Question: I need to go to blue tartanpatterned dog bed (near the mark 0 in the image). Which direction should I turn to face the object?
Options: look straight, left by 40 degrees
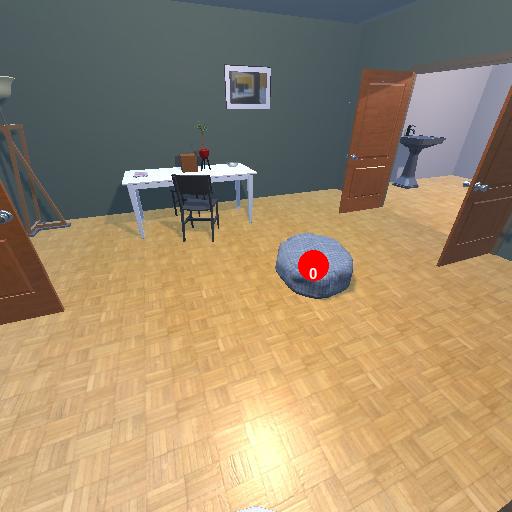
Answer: look straight